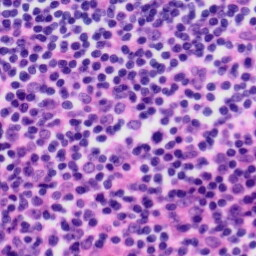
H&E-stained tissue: Tonsil